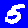
Digit: 5